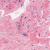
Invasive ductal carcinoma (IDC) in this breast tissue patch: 0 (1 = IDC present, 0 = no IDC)